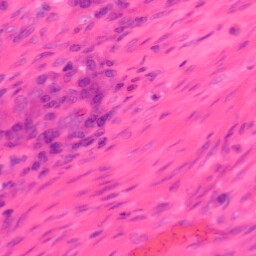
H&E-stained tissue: Colon